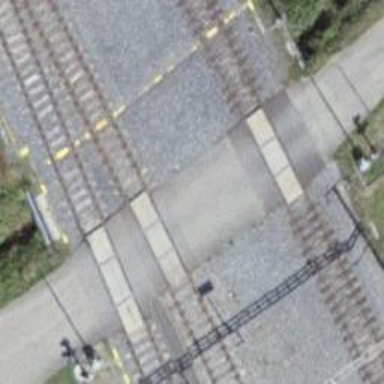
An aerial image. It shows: Railway level crossing.